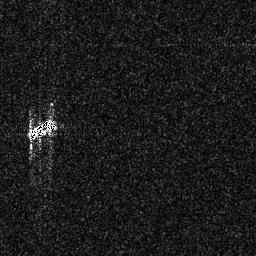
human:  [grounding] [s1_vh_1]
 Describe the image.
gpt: In the satellite image, there is  <ref>1 medium ship </ref> <box>[[9, 45, 22, 55, 0]]</box> located at left.